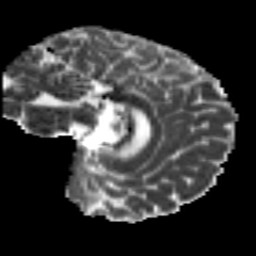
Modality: MD
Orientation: sagittal
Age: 34
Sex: male
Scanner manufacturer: siemens
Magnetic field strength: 3 T
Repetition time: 8.8 s
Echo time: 0.085 s